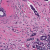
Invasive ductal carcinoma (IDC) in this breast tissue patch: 0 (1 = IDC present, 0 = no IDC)